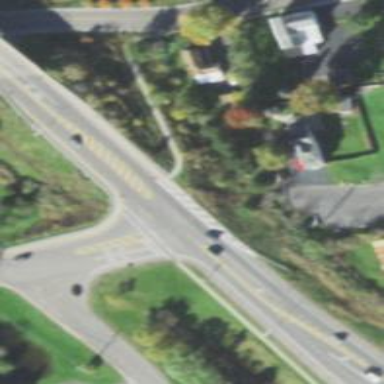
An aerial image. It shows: Road with stop sign.